Field crop: tomato
Growth stage: 2
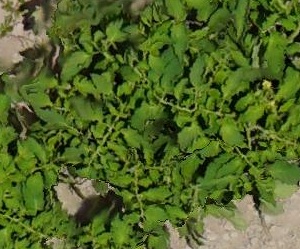
Species: tomato